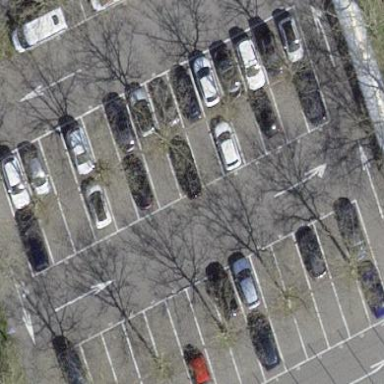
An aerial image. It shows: Parking area with surface.